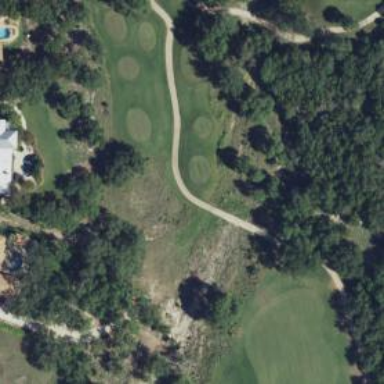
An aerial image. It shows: Rough area in golf course.